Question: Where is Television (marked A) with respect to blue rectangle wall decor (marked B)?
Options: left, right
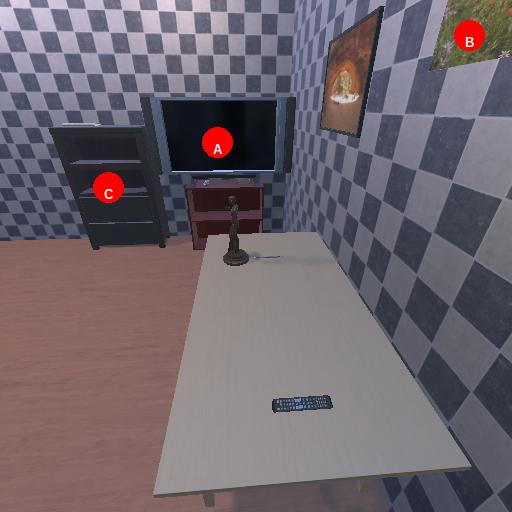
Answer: left